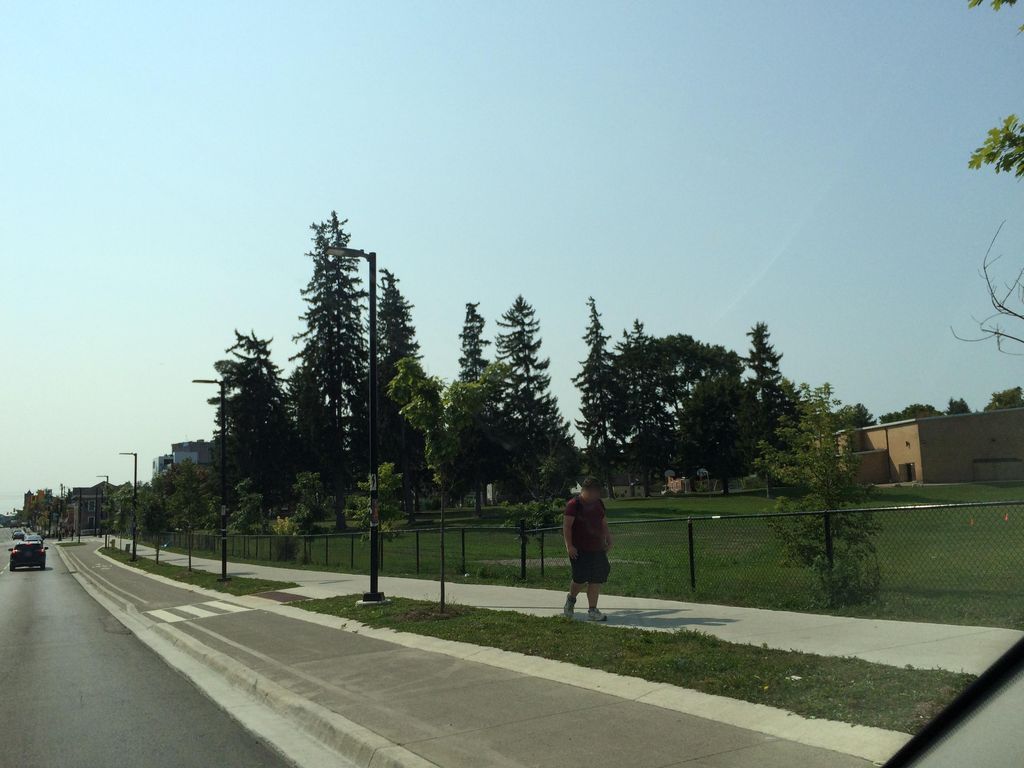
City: kitchener-waterloo